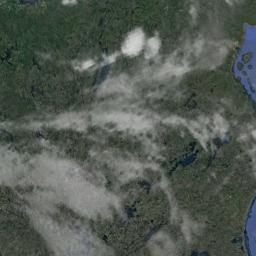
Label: cloud